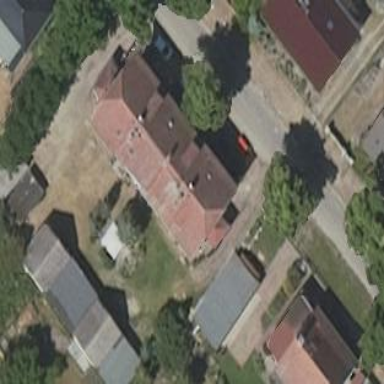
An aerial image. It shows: Semi-detached house.